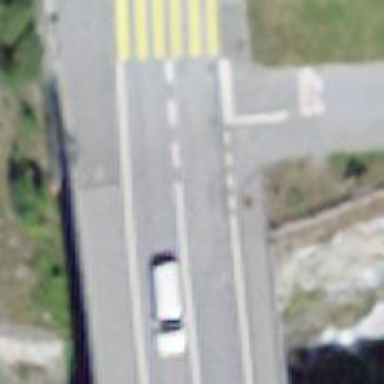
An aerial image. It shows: Secondary road with asphalt surface.